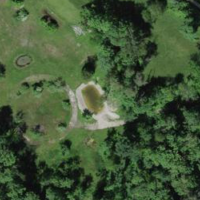
EUNIS habitat code: 24
Species observed at this site:
Lonicera acuminata
Symphoricarpos albus